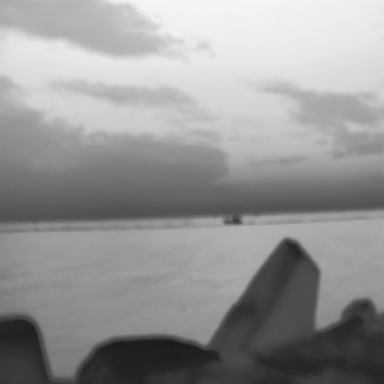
There is a bulk_carrier in the infrared image.